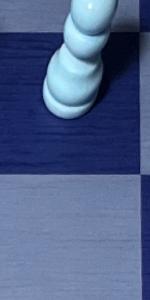
Label: Empty